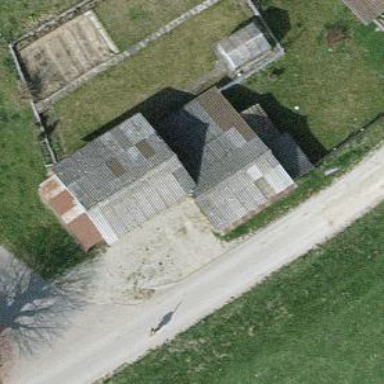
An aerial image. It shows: Shed used as chicken coop.